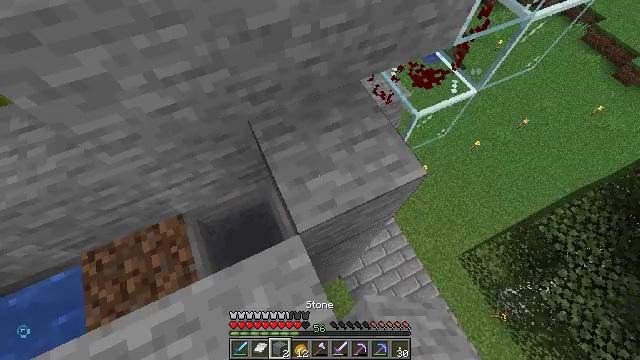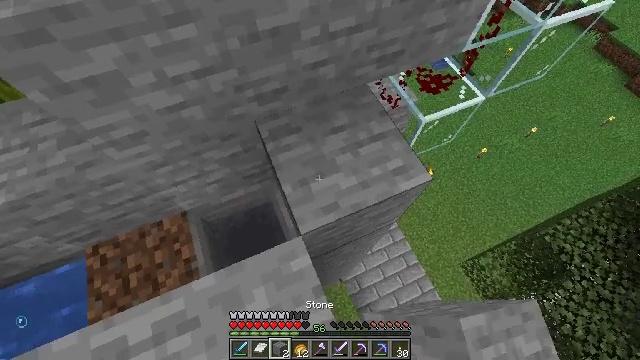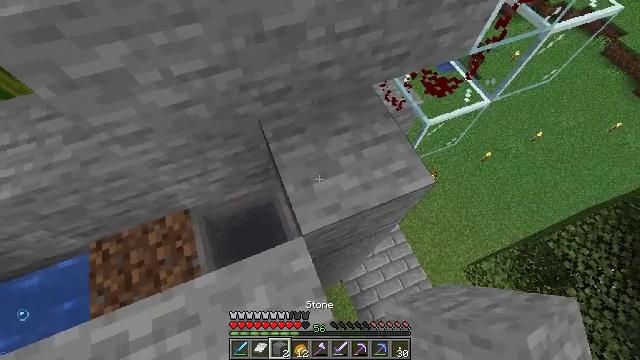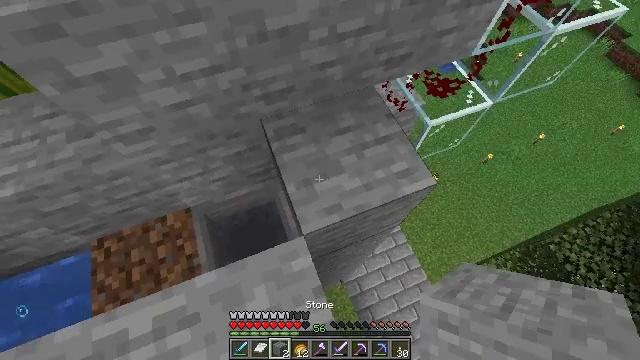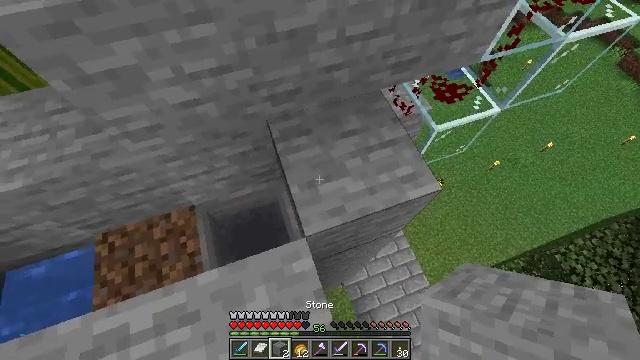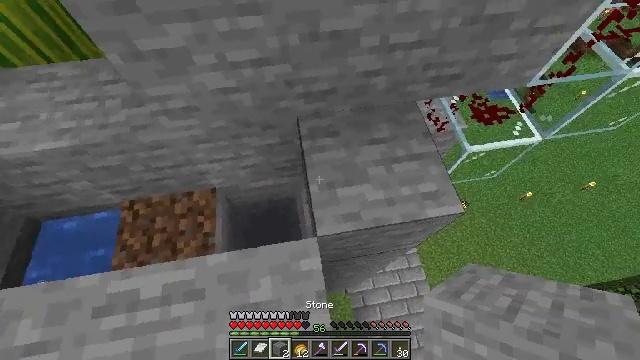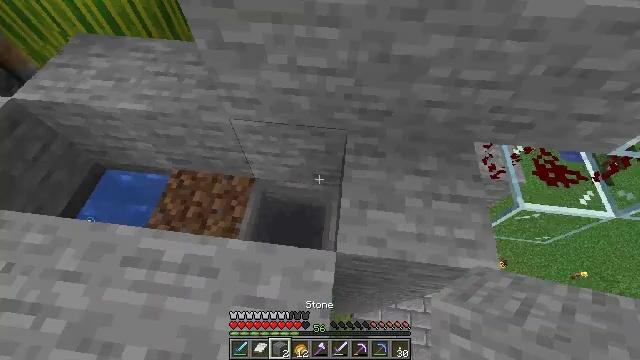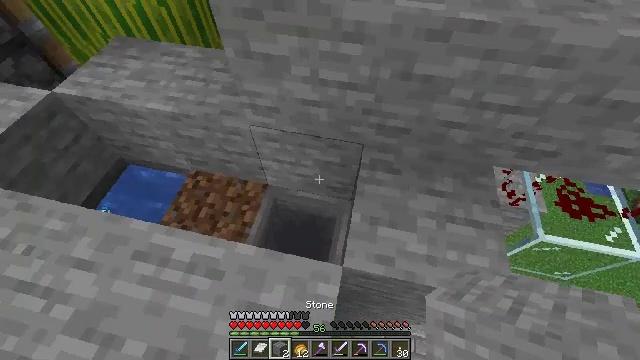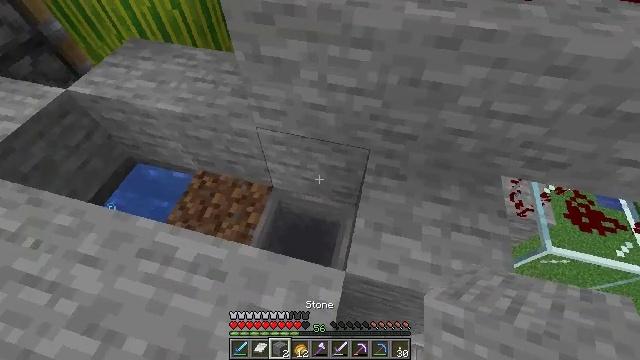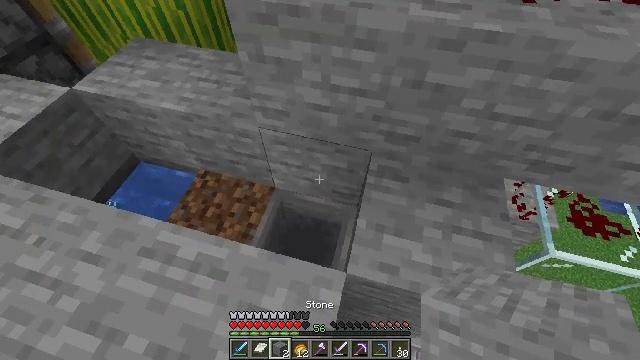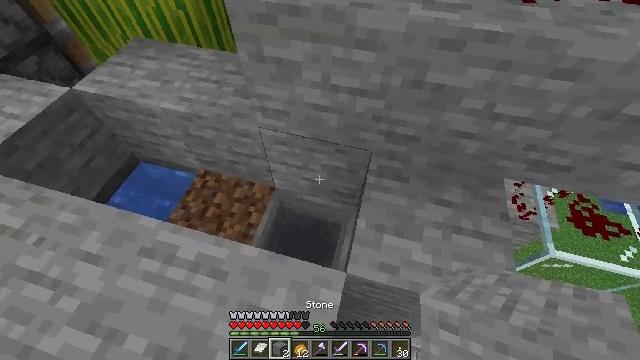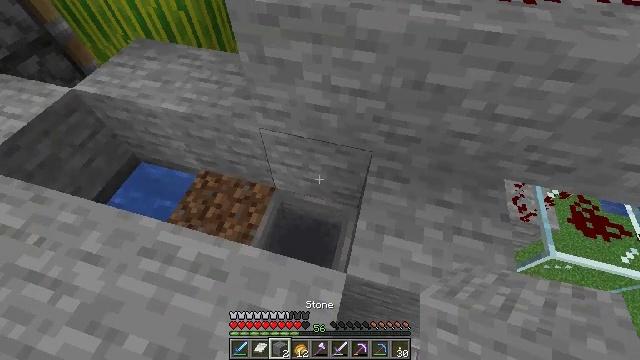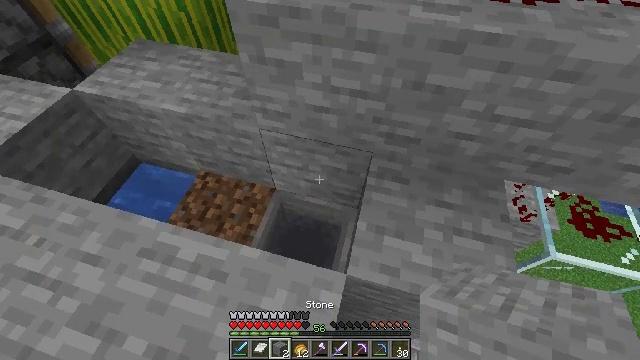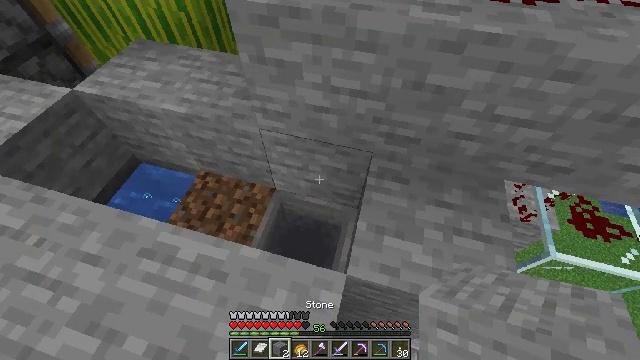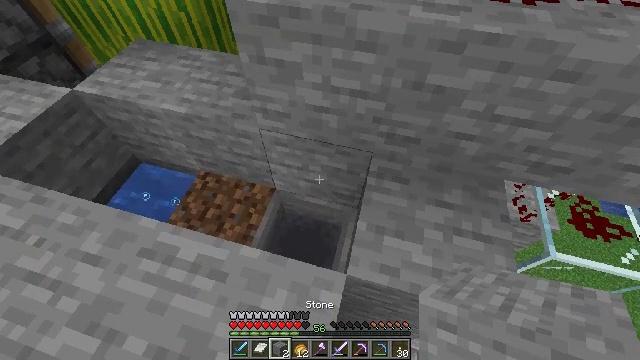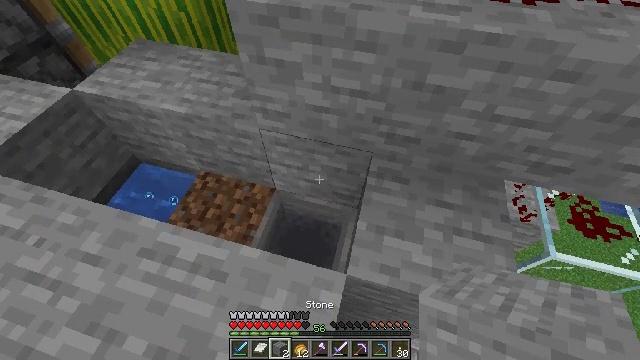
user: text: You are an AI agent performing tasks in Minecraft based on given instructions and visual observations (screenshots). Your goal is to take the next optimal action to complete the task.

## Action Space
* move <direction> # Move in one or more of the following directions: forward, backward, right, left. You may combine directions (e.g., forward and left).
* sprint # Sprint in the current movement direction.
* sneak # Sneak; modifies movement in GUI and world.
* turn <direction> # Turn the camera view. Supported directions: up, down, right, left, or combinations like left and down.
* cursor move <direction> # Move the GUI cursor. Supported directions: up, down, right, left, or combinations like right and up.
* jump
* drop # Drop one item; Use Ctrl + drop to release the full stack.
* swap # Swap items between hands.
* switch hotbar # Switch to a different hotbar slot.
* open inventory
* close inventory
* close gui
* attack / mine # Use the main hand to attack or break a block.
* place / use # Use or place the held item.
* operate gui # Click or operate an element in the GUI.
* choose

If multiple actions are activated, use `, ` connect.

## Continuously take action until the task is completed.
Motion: motion action
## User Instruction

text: Mine the hopper to collect it.
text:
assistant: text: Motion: turn left
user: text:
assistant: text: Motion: turn left
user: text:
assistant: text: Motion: no_op
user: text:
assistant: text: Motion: turn left
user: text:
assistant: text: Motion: turn left
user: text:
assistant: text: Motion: turn left and up
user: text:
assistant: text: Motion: turn left and up
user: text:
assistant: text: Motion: turn left
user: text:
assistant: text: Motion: no_op
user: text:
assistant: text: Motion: no_op
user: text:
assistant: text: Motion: no_op
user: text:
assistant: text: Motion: no_op
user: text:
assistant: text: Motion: no_op
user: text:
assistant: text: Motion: no_op
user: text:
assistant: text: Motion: no_op
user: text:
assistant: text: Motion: no_op
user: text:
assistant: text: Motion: no_op
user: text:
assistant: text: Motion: no_op
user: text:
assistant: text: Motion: no_op
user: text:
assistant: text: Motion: no_op
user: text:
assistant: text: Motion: no_op
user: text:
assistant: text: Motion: no_op
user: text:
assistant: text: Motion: no_op
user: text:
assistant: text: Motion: no_op
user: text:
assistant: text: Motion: no_op
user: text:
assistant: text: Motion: no_op
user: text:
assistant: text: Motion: no_op
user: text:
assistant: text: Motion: no_op
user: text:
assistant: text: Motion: no_op
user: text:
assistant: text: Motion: no_op